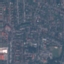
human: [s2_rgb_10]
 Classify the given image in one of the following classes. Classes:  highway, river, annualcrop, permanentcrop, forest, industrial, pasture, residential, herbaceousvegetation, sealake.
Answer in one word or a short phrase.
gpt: Residential